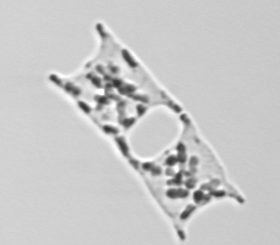
Label: Eucampia